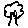
Label: tree